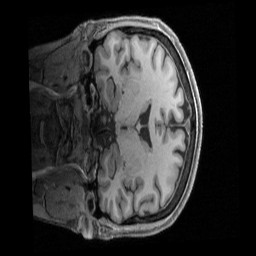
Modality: T1w
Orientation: coronal
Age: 51
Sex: female
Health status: ill
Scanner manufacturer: siemens
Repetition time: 2.4 s
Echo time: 0.00231 s